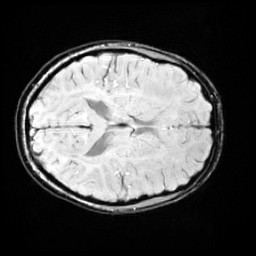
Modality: SWI
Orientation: axial
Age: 11
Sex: female
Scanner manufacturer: siemens
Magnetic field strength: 3 T
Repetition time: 0.027 s
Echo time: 0.02 s